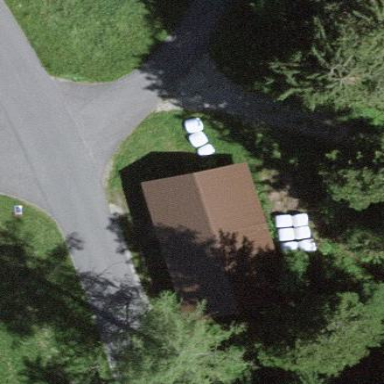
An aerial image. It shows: Shed.